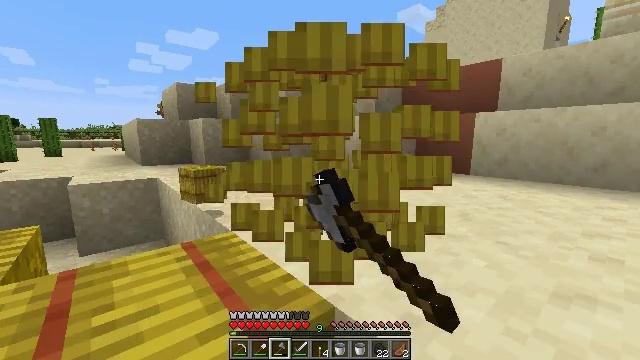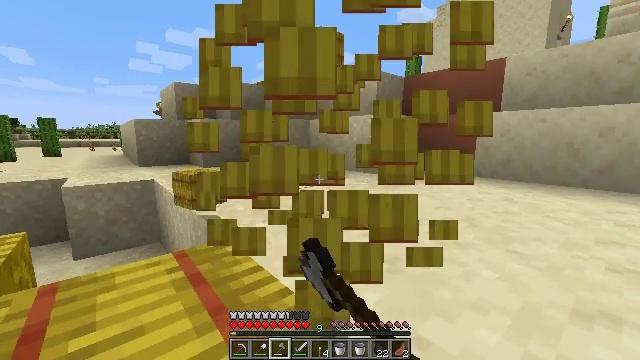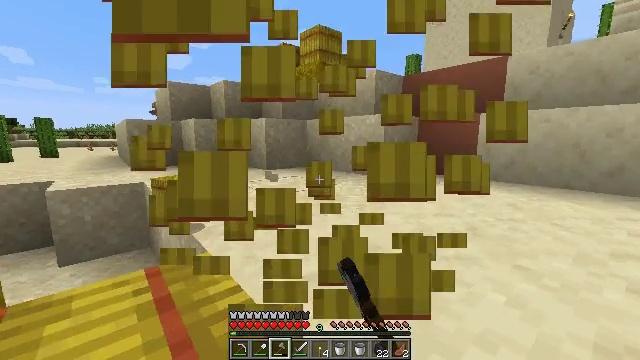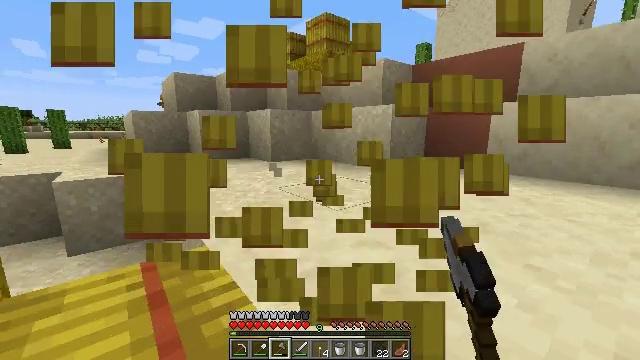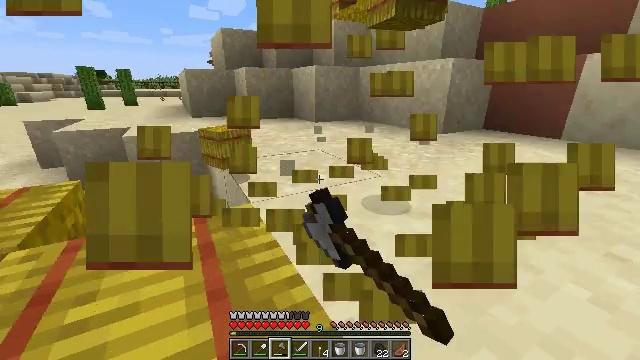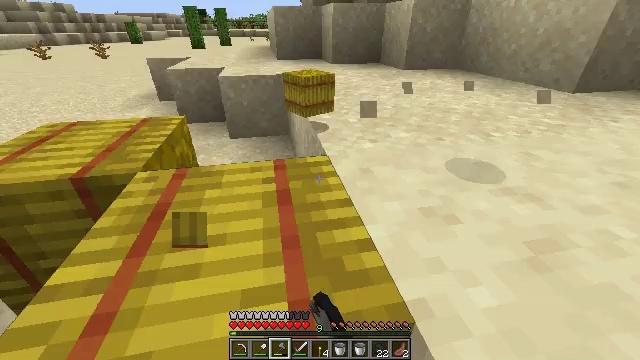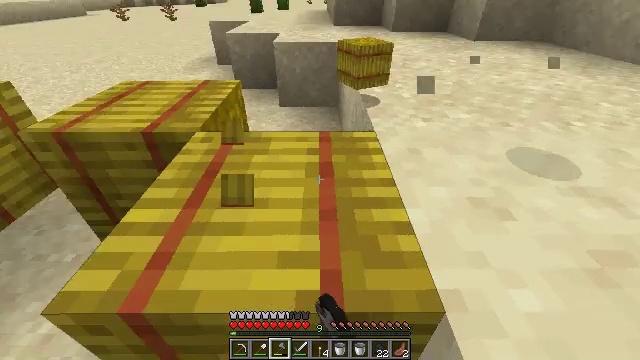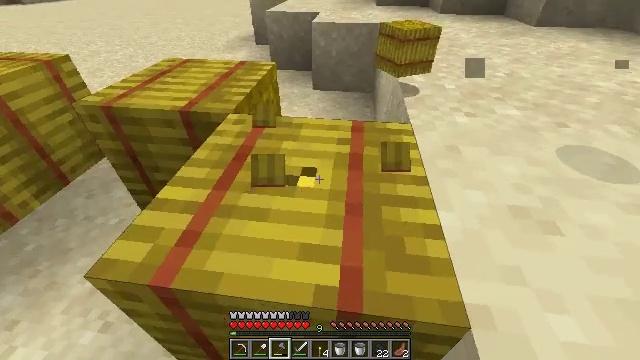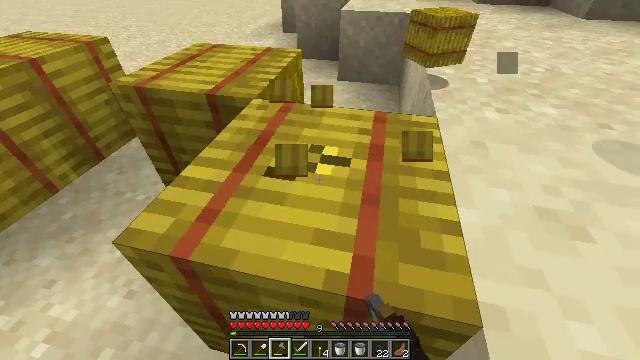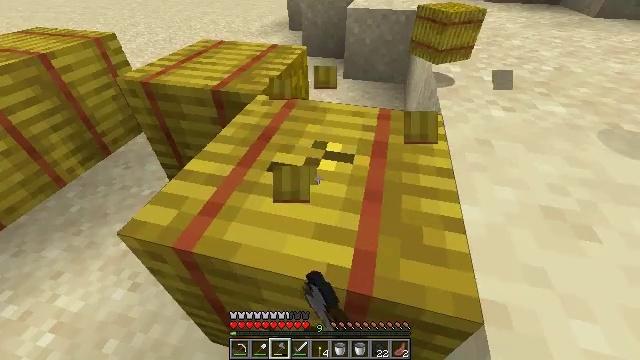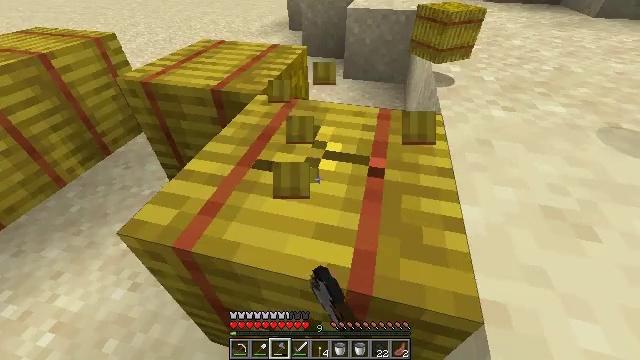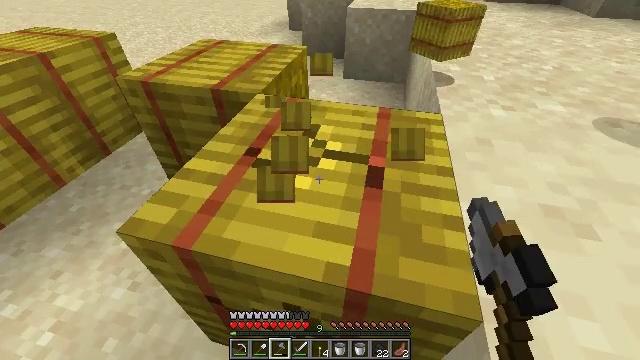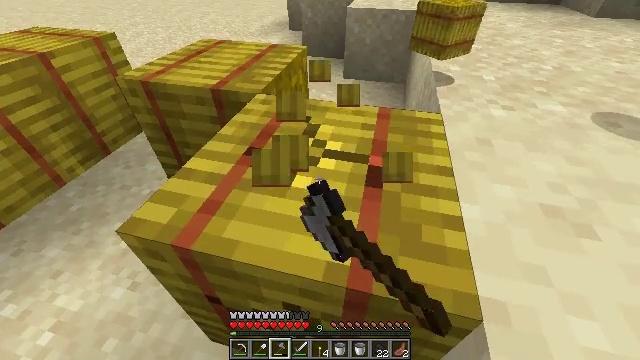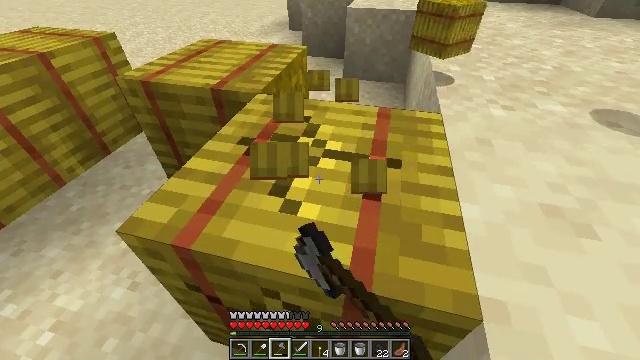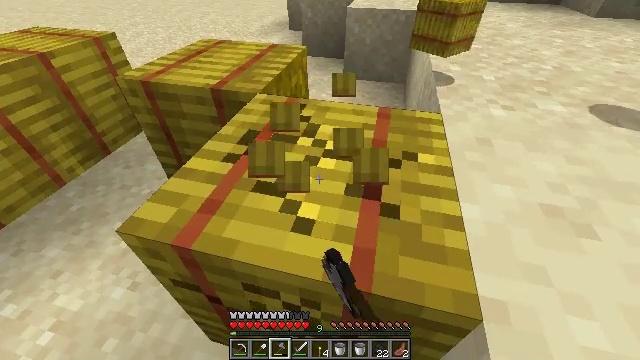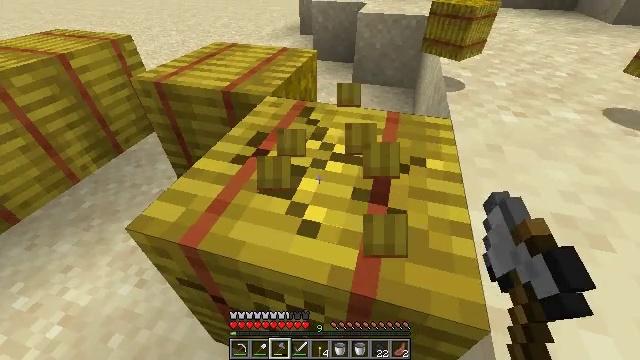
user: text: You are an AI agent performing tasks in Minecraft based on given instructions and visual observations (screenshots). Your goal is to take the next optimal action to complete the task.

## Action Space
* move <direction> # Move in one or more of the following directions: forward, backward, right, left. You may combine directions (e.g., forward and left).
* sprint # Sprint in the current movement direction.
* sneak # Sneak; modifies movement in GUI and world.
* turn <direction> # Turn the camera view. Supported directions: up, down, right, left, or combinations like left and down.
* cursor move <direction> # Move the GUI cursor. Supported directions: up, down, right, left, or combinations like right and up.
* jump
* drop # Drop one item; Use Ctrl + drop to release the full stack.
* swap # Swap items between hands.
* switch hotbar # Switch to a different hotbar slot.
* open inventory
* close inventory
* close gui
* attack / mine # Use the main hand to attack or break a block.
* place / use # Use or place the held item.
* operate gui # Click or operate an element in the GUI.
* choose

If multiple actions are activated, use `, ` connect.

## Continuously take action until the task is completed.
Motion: motion action
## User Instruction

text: Gather hay blocks from the farm.
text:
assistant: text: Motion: move forward, attack / mine
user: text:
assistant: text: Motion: move forward and move right, attack / mine
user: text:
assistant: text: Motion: move forward and move right, turn left and down, attack / mine
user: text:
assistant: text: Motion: move forward and move right, turn left and down, attack / mine
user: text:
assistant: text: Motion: move forward and move right, turn left and down, attack / mine
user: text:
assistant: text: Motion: move forward and move right, turn left and down, attack / mine
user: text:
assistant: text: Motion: turn left and down, attack / mine
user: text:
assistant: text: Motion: turn left and down, attack / mine
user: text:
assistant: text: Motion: turn left, attack / mine
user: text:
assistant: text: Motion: attack / mine
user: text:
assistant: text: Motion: attack / mine
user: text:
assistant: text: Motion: attack / mine
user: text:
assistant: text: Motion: attack / mine
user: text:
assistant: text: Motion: attack / mine
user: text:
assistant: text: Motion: turn left, attack / mine
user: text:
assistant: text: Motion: turn left, attack / mine
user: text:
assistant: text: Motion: turn down, attack / mine
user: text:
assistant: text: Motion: attack / mine
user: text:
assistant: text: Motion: attack / mine
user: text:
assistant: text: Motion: attack / mine
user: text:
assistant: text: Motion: attack / mine
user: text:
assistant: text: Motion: attack / mine
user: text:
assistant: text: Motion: move forward and move right, turn left, attack / mine
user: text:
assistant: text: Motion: move forward and move right, attack / mine
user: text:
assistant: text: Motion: move forward and move right, attack / mine
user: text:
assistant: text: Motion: move forward and move right, attack / mine
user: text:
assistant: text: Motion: move forward and move right, attack / mine
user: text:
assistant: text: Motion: move forward and move right, turn left, attack / mine
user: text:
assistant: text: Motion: move forward and move right, turn left and down, attack / mine
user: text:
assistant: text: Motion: move right, turn left, attack / mine